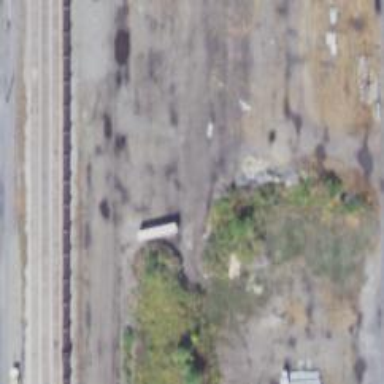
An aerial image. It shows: Abandoned railway yard.